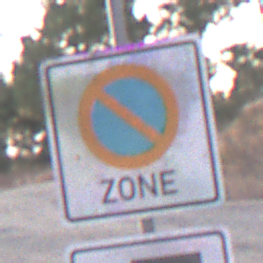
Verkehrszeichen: BeginnEingeschraenktesHalteverbotZone
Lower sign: HinweisDurchSinnbild7
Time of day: SunriseSunset
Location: Outdoor (Suburban)
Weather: PartlyCloudy
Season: NotSpecified
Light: Natural